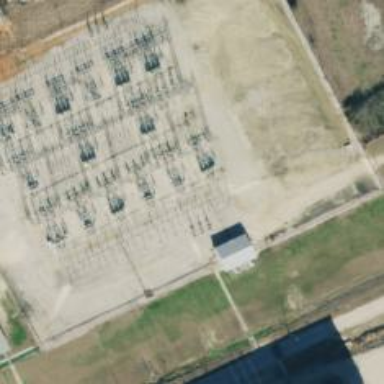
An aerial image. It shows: Switch for power supply.